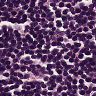
Metastatic tissue present: no